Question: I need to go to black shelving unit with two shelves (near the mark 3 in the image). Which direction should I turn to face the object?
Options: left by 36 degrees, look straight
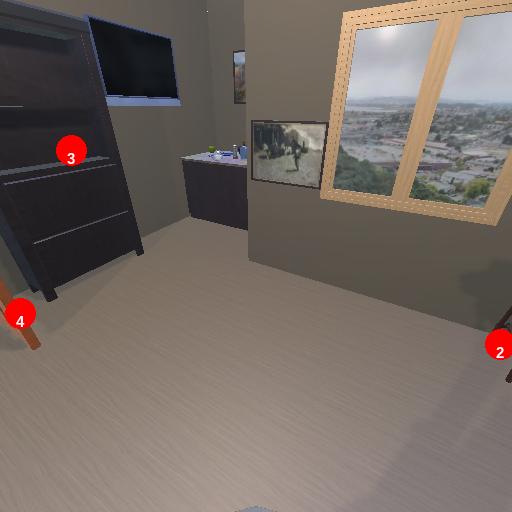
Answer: left by 36 degrees